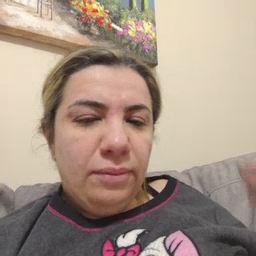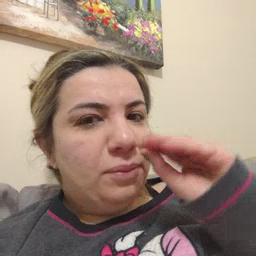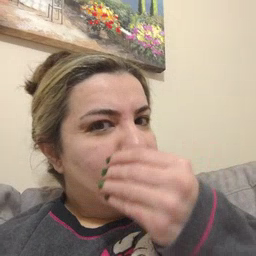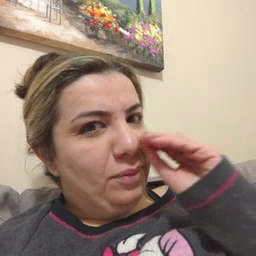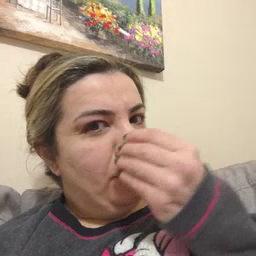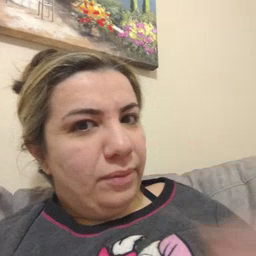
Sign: flower